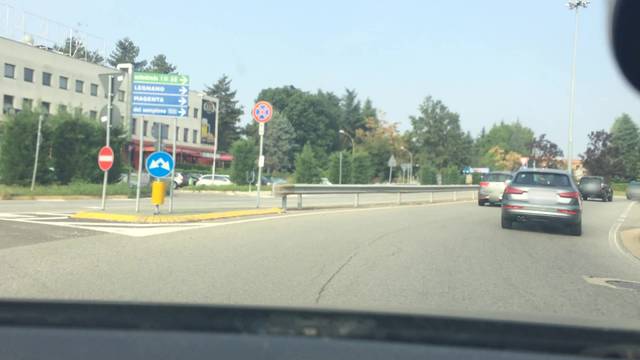
Region: Italy
Coordinates: 45.6, 8.945